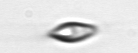
Label: Chrysochromulina